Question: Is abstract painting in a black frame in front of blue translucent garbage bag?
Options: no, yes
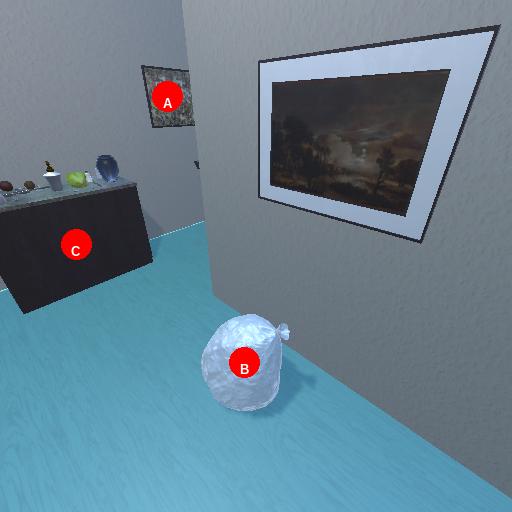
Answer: no